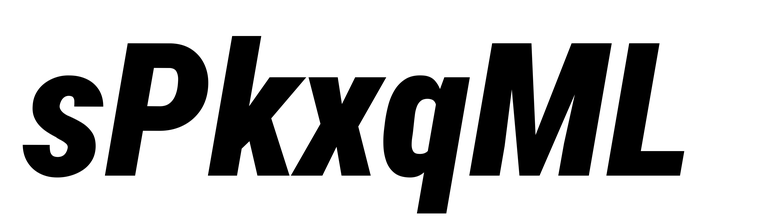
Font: Roboto-Italic_Condensed_Black_Italic